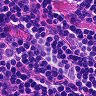
Metastatic tissue present: no